Current action and preconditions to check: trajectory_clear

Your task: For each precondition in the list above, predict whether it will hold at this action.

Consider the current scene as observed from the mobile robot's camera, and analyze the predicted future states of all dynamic agents (e.g., people, animals, vehicles, or any moving entities) within the NEXT SECOND.

IMPORTANT: Only answer "very likely" if you are absolutely certain—based on strong, clear evidence—that a dynamic agent will violate the precondition in the predicted future state. Do NOT answer "very likely" for unlikely, ambiguous, or low-probability risks.

Ask yourself for each precondition: Is there a high probability, with clear and convincing evidence, that the predicted future states of any dynamic agent will interfere with the predicted future state of the currently executing action within the NEXT SECOND, causing that precondition to fail?

Assess the risk level based on these predictions. Use "likely" or "very likely" if motions create a clear risk of interference.

Use "neutral" or "improbable" if agents are nearby but their predicted paths are clearly diverging or non-conflicting.

Failure Risk Categories: "very improbable", "improbable", "neutral", "likely", "very likely"

Answer Format: Output ONLY the probability_of_failure value from these categories: "very improbable", "improbable", "neutral", "likely", "very likely"

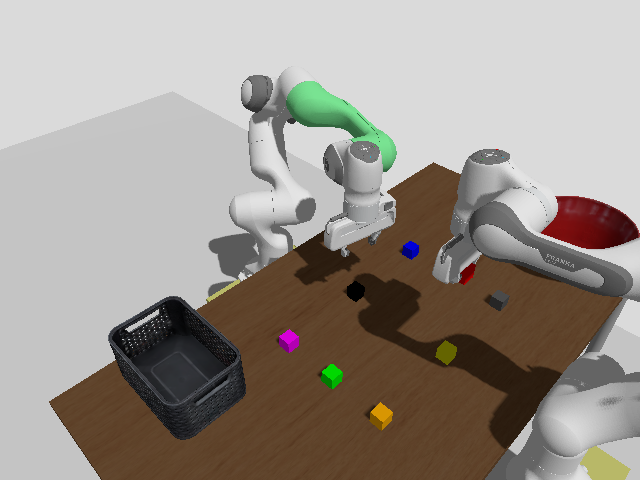

Answer: improbable